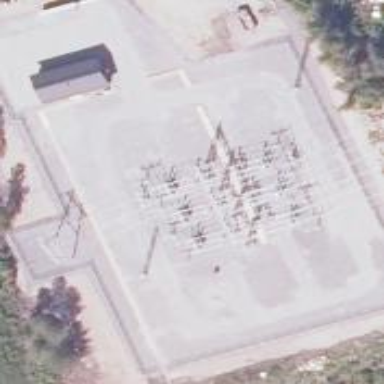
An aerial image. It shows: Distribution power substation surrounded by chain link fence.